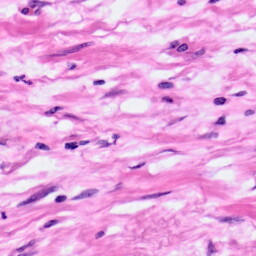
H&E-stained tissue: Pancreatic